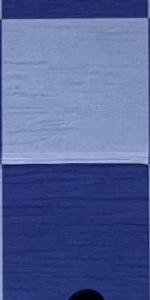
Label: Empty